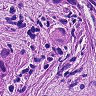
Metastatic tissue present: yes